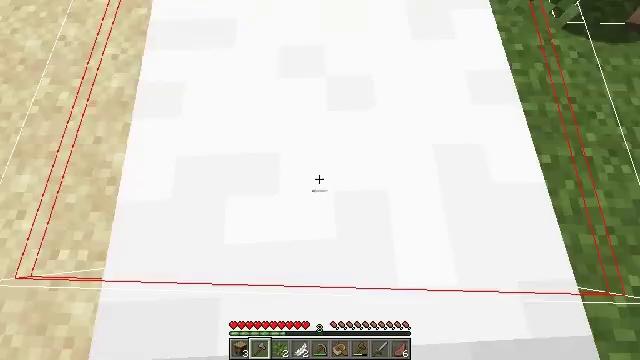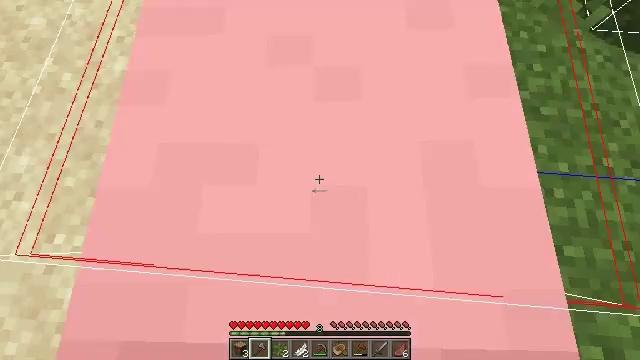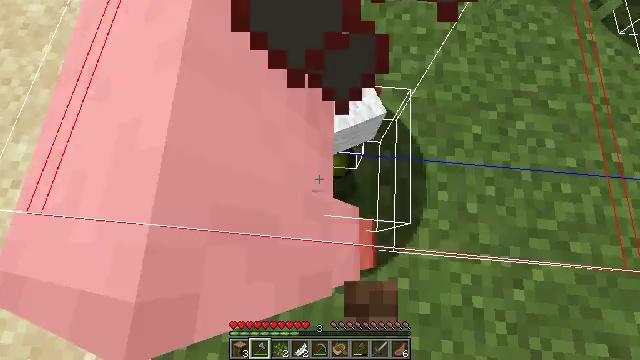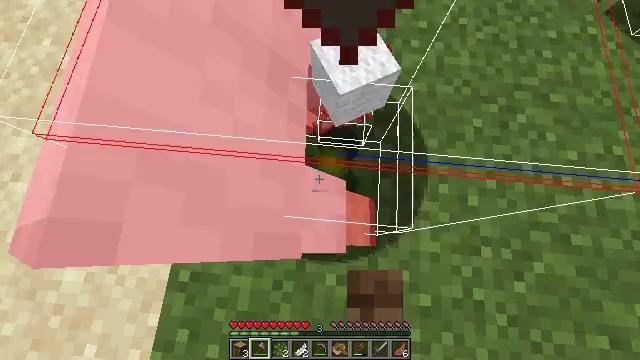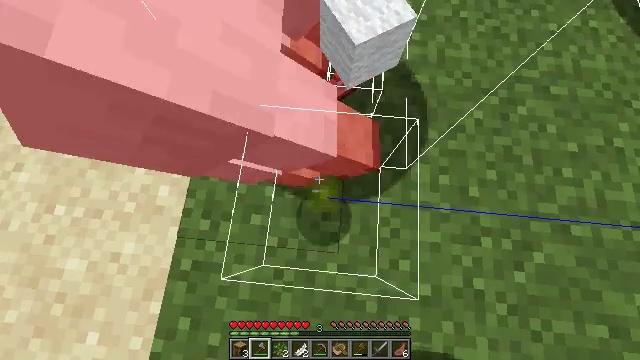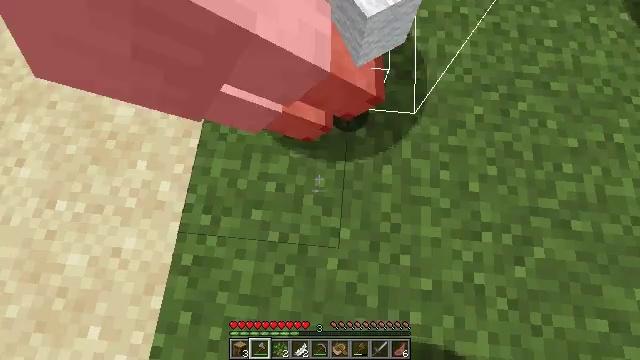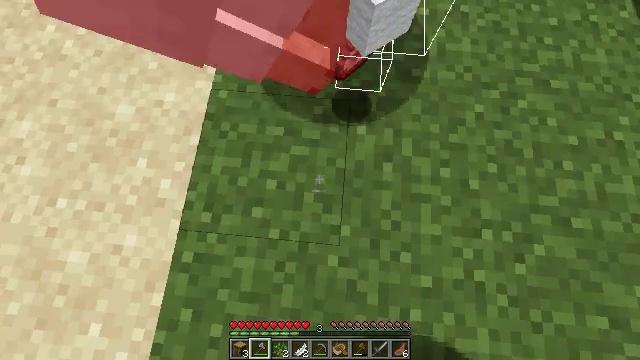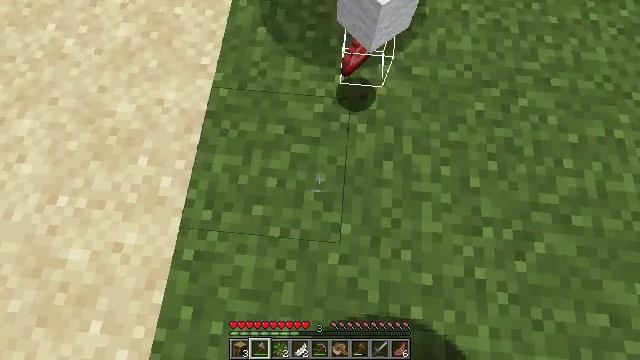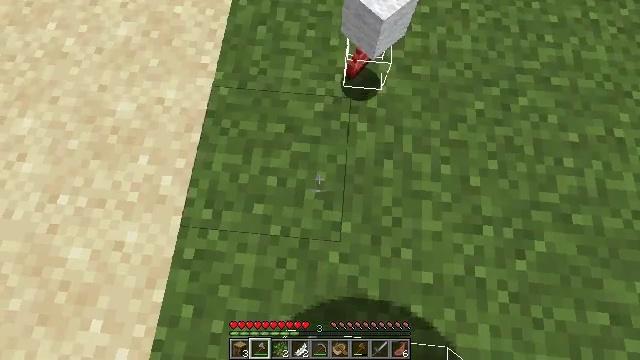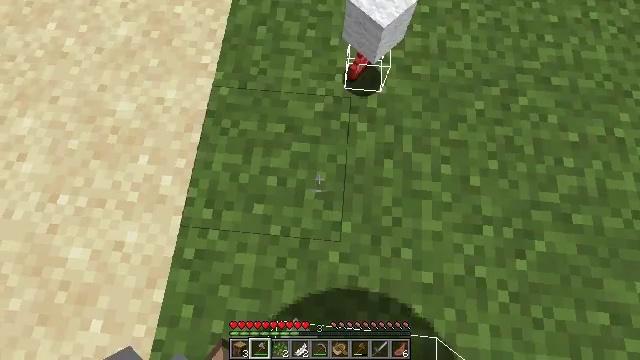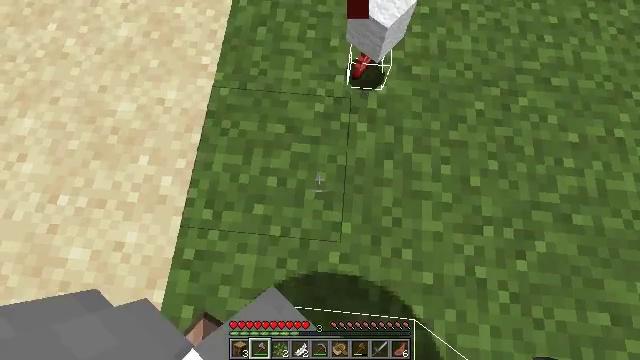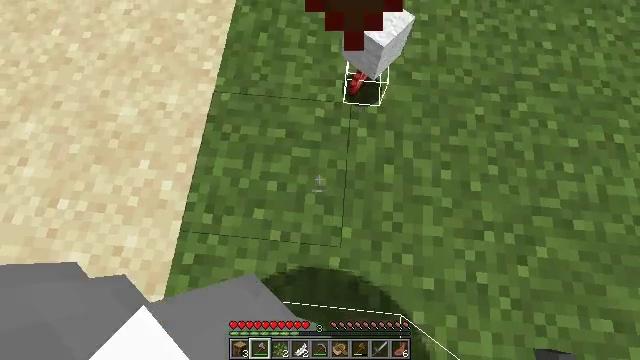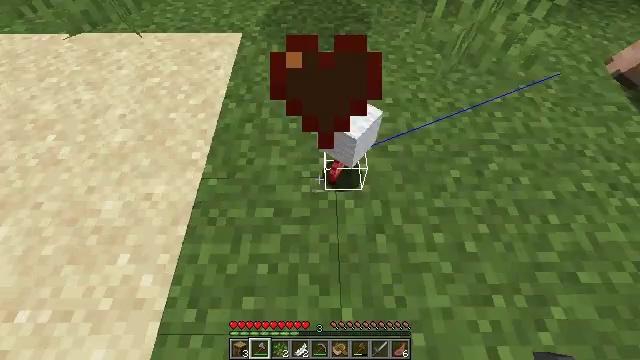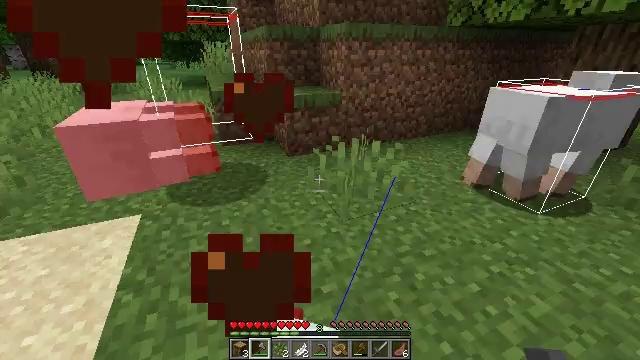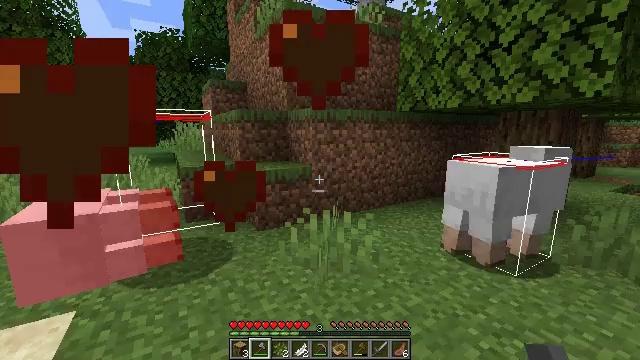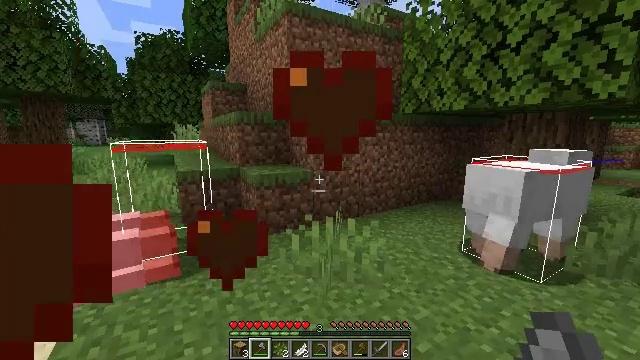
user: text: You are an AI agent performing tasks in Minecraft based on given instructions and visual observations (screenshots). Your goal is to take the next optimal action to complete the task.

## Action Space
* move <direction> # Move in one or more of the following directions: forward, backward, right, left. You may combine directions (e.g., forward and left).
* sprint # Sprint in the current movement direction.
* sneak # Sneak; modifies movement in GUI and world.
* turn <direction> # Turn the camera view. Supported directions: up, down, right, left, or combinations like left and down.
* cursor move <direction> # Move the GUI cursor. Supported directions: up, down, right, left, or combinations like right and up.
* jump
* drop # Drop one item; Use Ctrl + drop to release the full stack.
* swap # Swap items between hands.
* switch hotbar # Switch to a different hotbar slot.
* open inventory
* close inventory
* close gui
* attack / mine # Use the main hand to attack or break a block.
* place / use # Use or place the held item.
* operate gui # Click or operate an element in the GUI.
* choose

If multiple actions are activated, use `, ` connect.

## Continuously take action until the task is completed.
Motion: motion action
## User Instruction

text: Kill mobs.
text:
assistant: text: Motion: turn left
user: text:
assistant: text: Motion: no_op
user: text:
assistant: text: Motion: no_op
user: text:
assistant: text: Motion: no_op
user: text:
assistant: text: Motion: no_op
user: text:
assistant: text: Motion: no_op
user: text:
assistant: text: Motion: no_op
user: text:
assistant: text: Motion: no_op
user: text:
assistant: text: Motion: no_op
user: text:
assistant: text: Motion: no_op
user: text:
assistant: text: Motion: turn up
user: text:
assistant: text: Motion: turn right and up
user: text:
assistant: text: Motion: turn right and up
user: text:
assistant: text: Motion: turn right and up
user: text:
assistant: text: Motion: move forward
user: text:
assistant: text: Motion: move forward
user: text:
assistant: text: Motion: move forward, sprint
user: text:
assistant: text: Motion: move forward, sprint
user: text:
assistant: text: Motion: move forward, sprint
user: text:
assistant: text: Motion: move forward, turn right and down
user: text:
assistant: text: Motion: move forward, turn right and down
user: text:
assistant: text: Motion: move forward, turn right and down
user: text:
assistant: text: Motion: move forward, turn right and down
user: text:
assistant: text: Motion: move forward
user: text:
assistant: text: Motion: move forward
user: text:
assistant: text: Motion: no_op
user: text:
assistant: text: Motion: no_op
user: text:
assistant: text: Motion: no_op
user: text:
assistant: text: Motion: no_op
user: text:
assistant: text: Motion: no_op